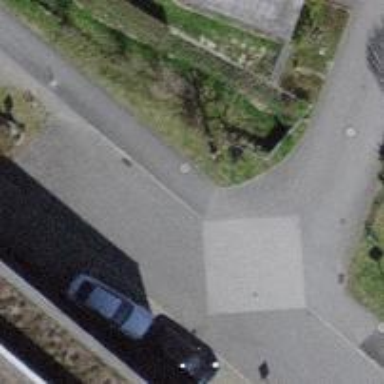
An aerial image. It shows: Kerb barrier.